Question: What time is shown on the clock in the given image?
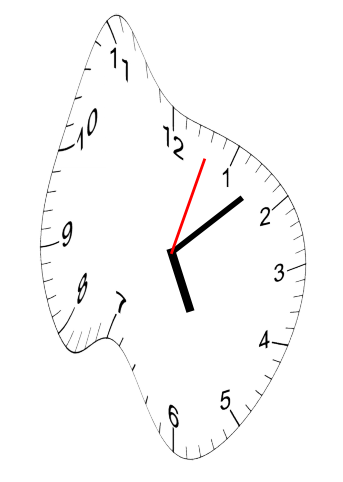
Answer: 05:08:03